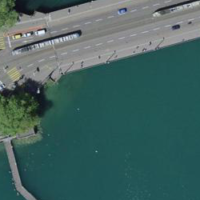
EUNIS habitat code: 57
Species observed at this site:
Corvus corone
Podiceps cristatus
Fulica atra
Chroicocephalus ridibundus
Phylloscopus collybita
Larus michahellis
Cygnus olor
Gallinula chloropus
Erithacus rubecula
Columba livia
Empetrum nigrum
Cyanistes caeruleus
Anas platyrhynchos
Alopochen aegyptiaca
Aythya ferina
Aythya fuligula
Fringilla coelebs
Regulus ignicapilla
Passer domesticus
Tadorna tadorna
Coloeus monedula
Passer montanus
Turdus merula
Phalacrocorax carbo
Tachymarptis melba
Parus major
Milvus migrans
Milvus milvus
Ciconia ciconia
Delichon urbicum